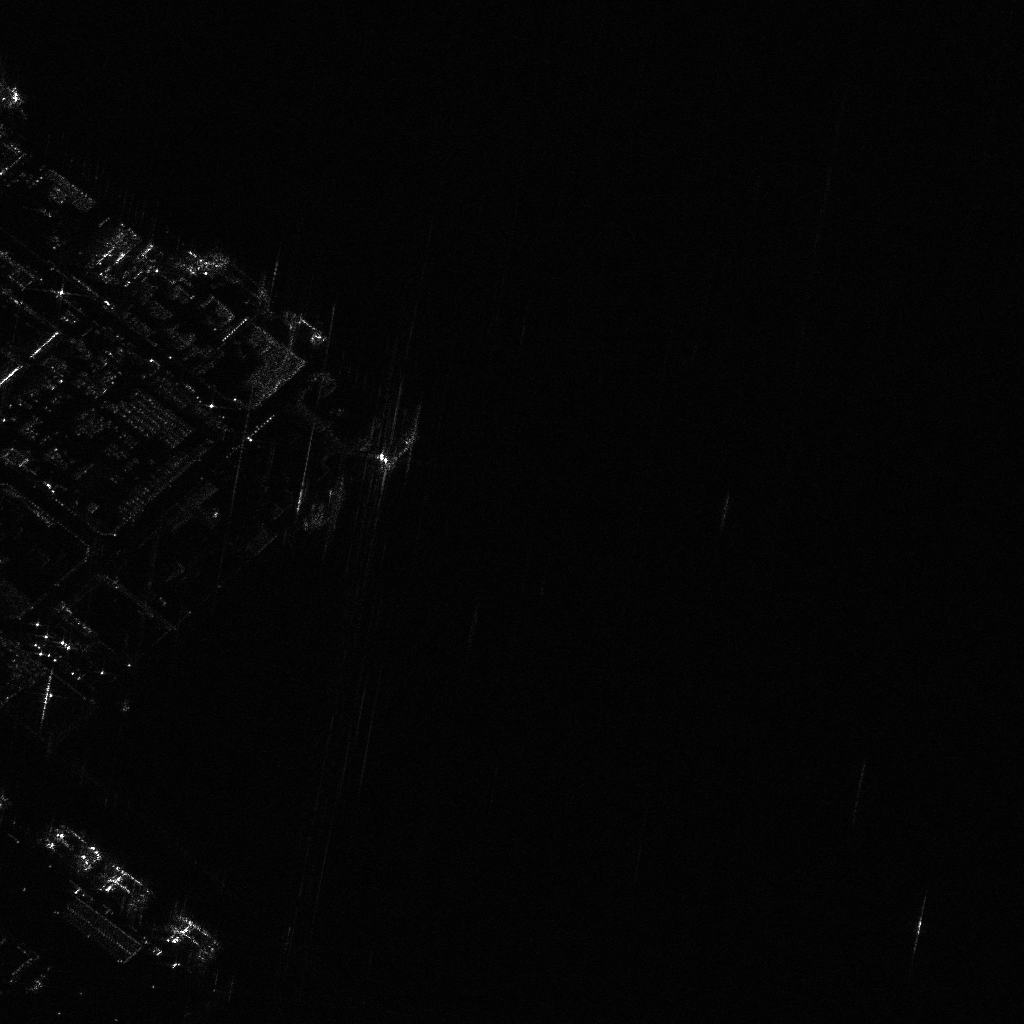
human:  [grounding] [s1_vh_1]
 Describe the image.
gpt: In the satellite image, there is  <ref>3 large container </ref> <box>[[15, 89, 21, 92, 40], [3, 81, 9, 83, 41], [9, 85, 15, 87, 40]]</box> located at bottom left.